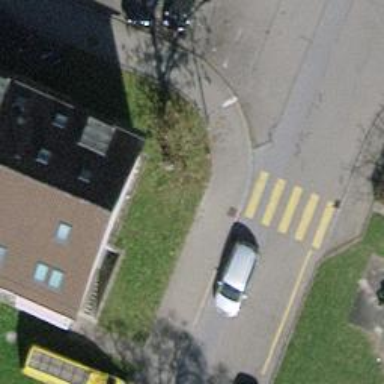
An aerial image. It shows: Asphalt footway with marked zebra crossing.